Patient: sex M, age 57
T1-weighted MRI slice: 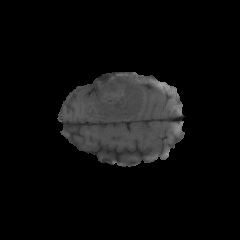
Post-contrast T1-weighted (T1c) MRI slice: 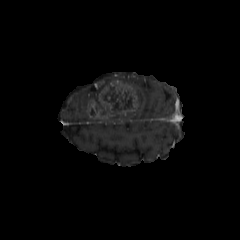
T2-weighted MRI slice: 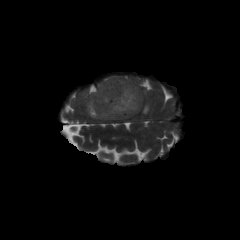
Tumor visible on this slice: yes
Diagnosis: Glioblastoma, IDH-wildtype
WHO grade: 4